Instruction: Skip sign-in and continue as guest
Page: checkout
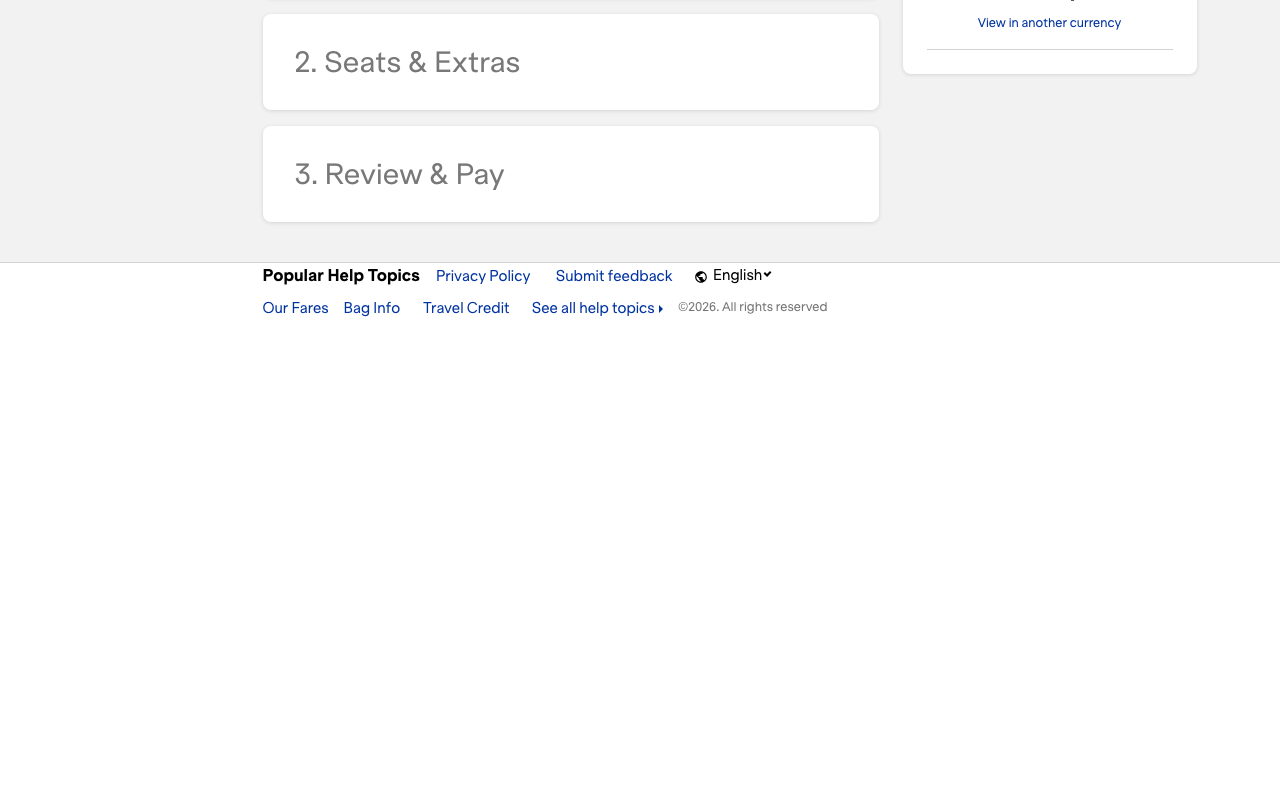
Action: click